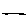
Label: line